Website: bh-photo
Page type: account-selection
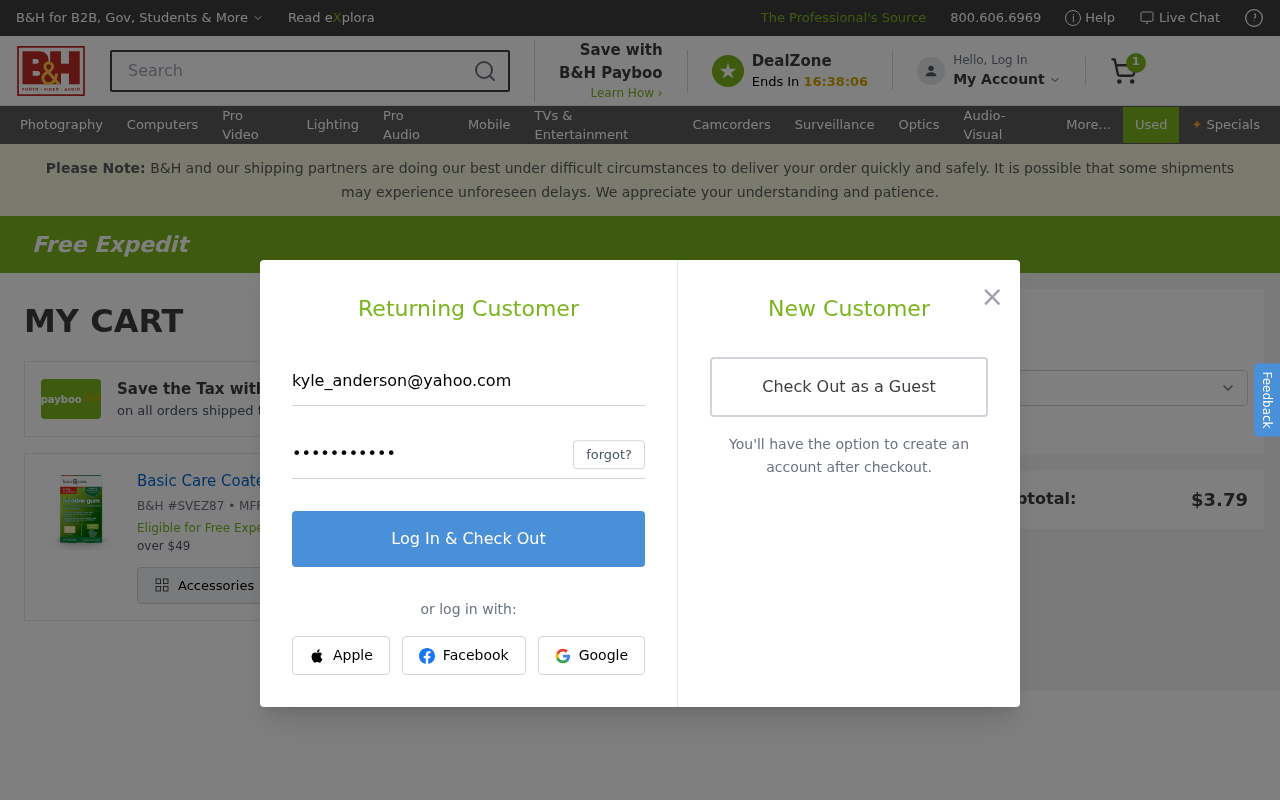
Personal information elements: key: PII_EMAIL
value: kyle_anderson@yahoo.com
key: PII_POSTCODE
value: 25296
Product elements: key: PRODUCT1_NAME
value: Basic Care Coated Nicotine Polacrilex Gum, 4 mg (nicotine), Mint Flavor, Stop Smoking Aid, 20 Count
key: PRODUCT1_QUANTITY
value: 1
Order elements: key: ORDER_NUM_ITEMS
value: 1
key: ORDER_SUBTOTAL
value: $3.79
Search elements: key: HEADER_SEARCH
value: Search
Other elements: key: BH_ITEM_NUMBER
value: SVEZ87
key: MFR_NUMBER
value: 40685X